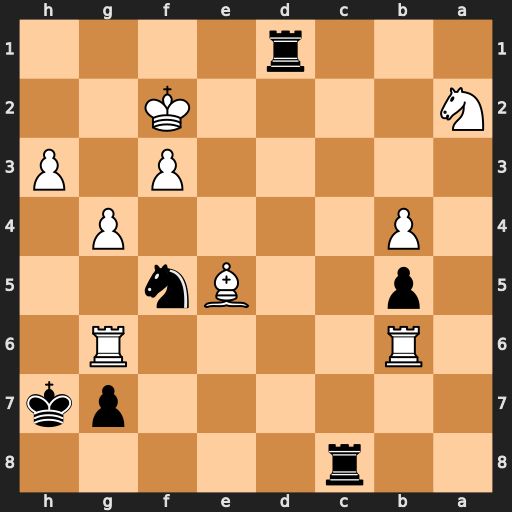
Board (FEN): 2r5/6pk/1R4R1/1p2Bn2/1P4P1/5P1P/N4K2/3r4
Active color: b
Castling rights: -
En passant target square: -
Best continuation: Rc2#